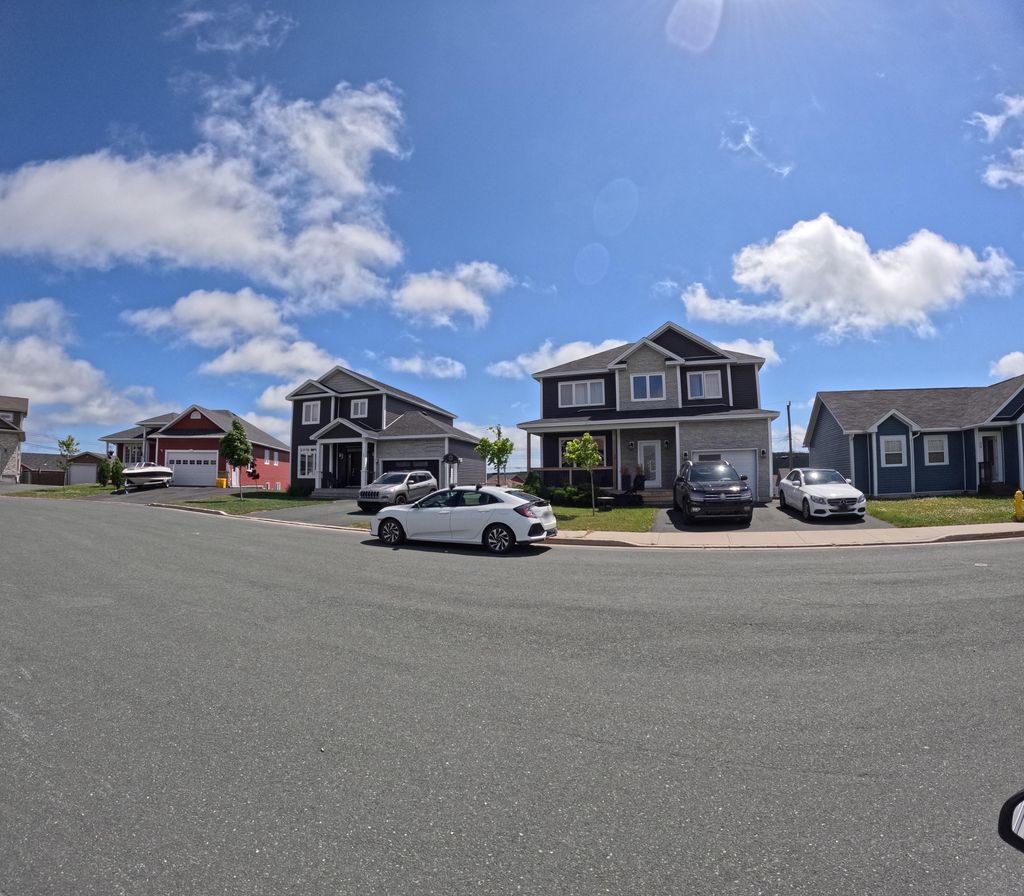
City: st_johns